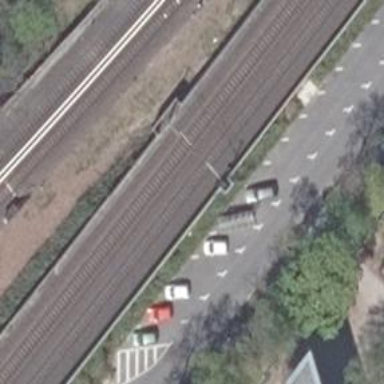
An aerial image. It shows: Milestone along the railway with catenary mast.